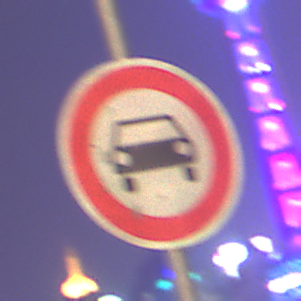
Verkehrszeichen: VerbotKraftwagen
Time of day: Night
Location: Outdoor (Urban)
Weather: PartlyCloudy
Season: NotSpecified
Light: Natural